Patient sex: F
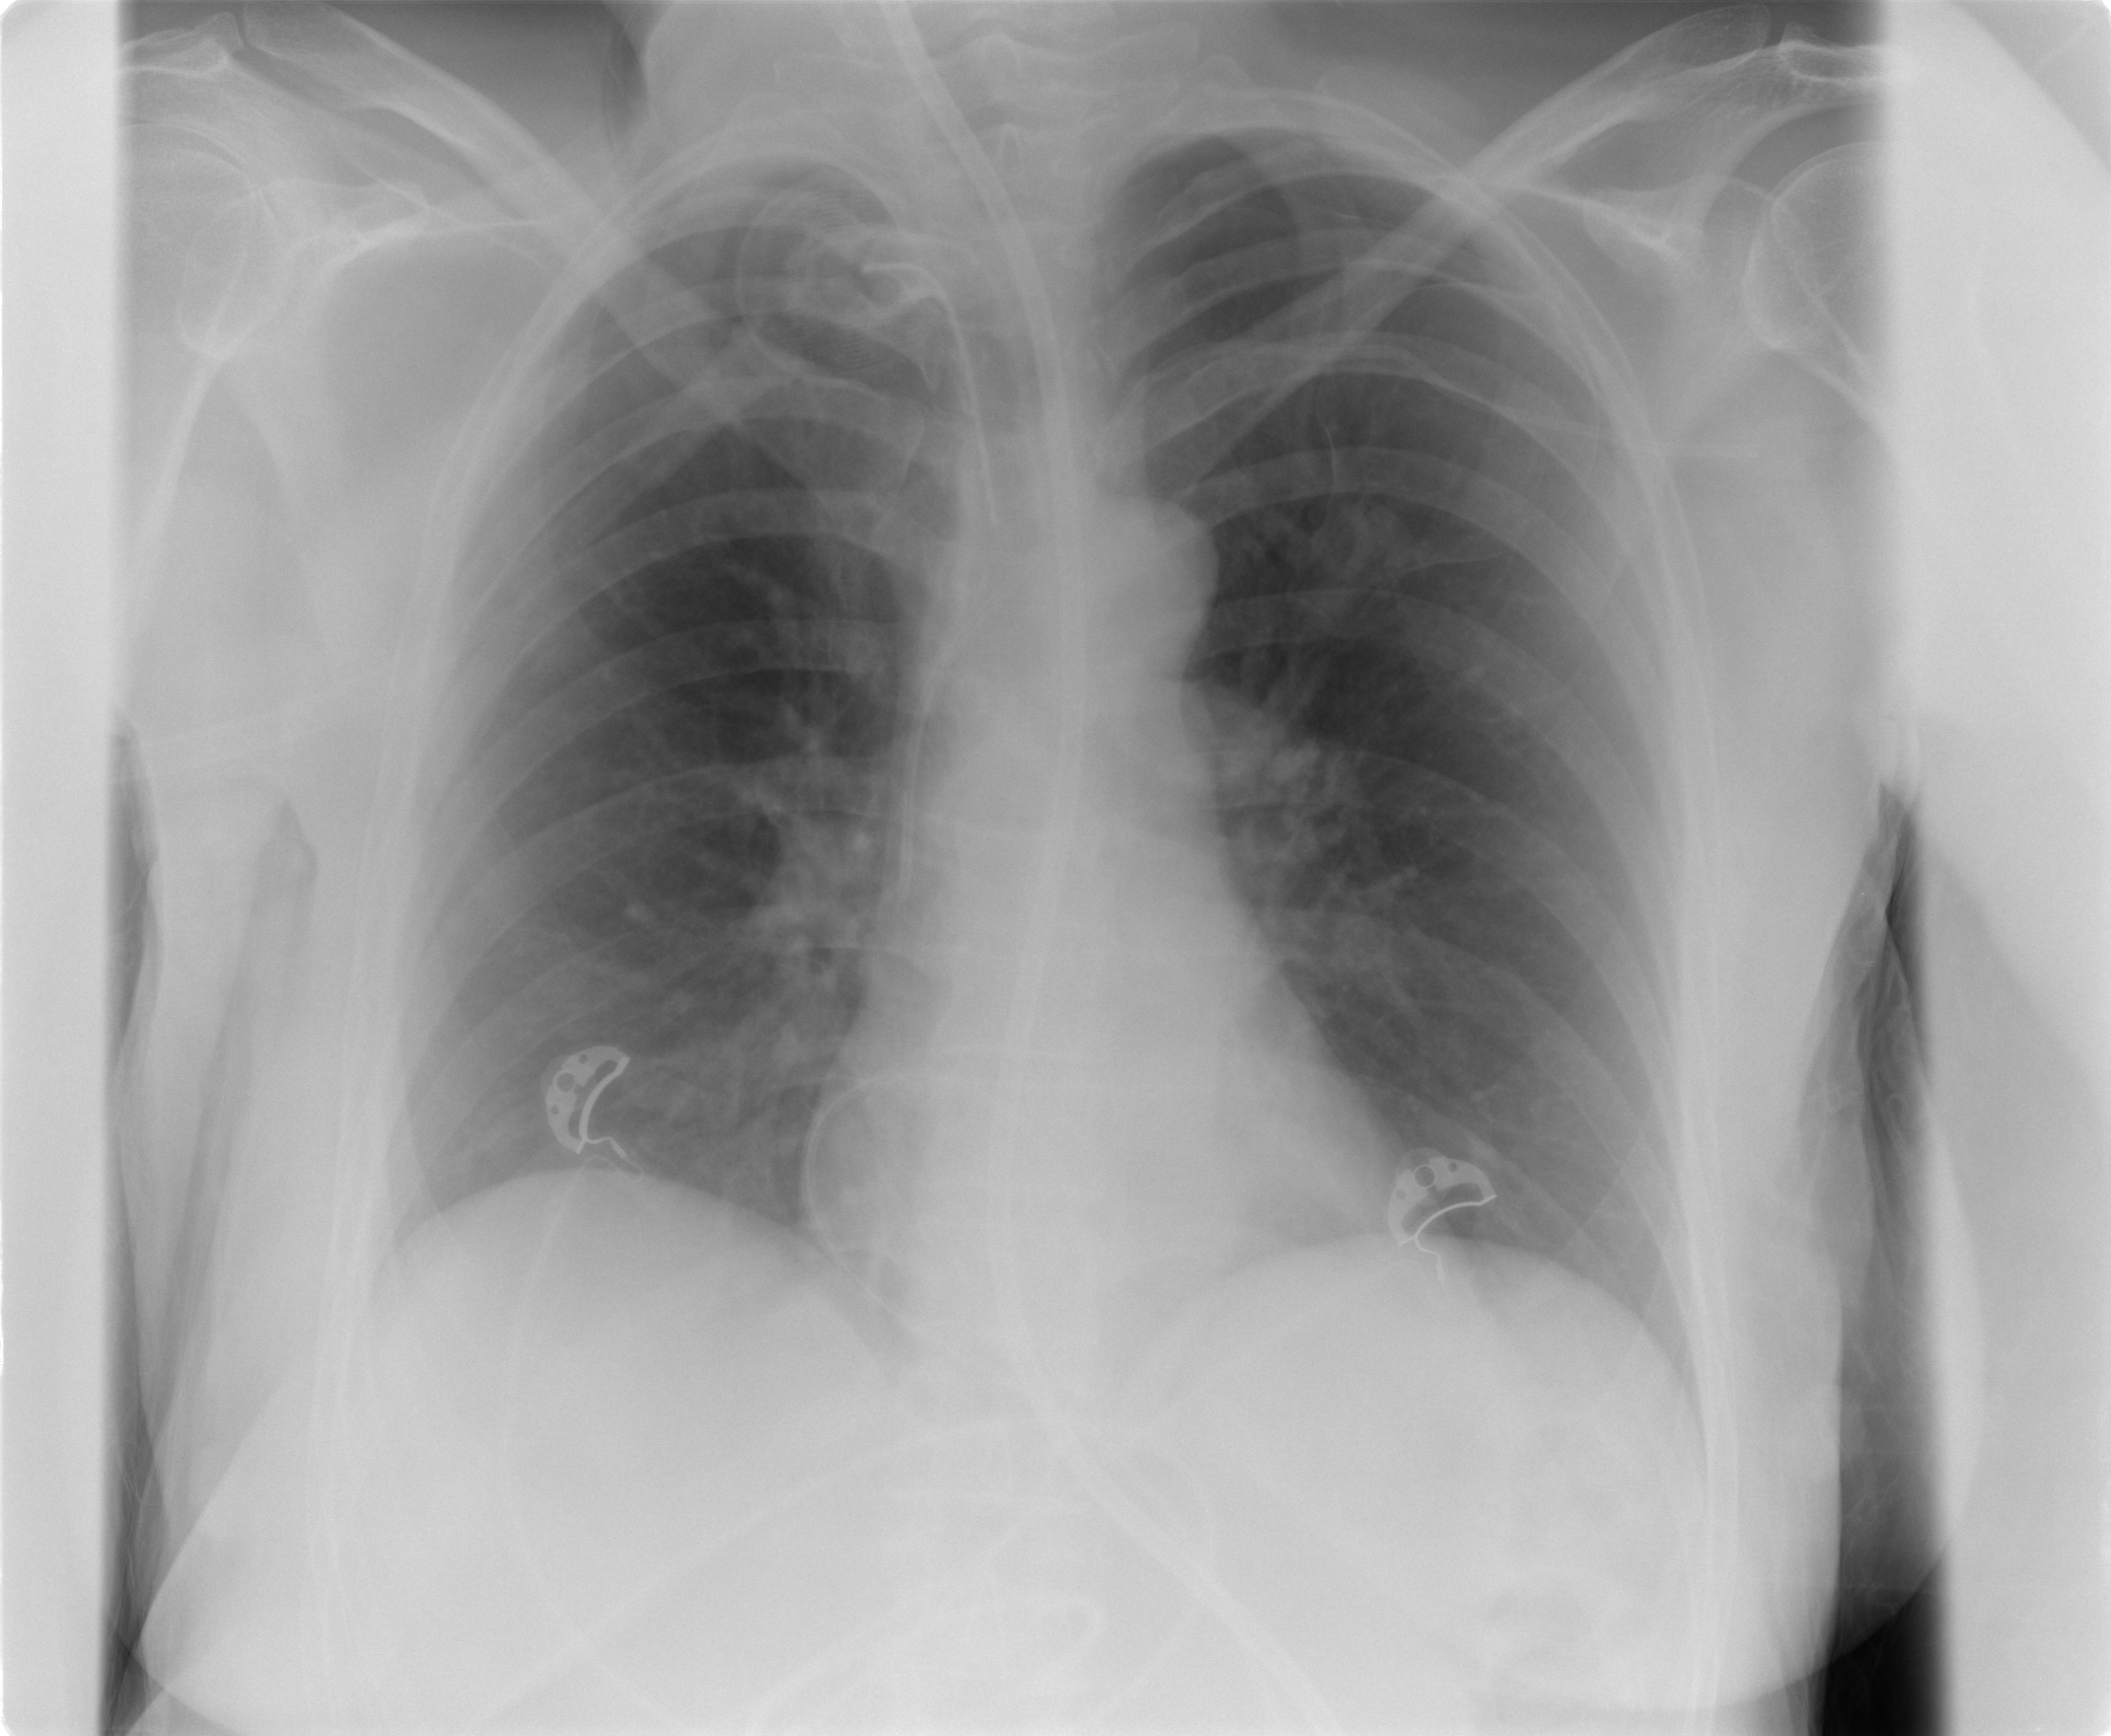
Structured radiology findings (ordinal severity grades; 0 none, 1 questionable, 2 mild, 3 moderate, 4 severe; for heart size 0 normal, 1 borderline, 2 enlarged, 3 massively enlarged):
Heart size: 0
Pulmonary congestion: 0
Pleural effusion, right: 0
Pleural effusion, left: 0
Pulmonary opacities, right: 0
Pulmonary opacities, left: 0
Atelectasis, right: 1
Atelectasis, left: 1